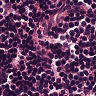
Metastatic tissue present: no